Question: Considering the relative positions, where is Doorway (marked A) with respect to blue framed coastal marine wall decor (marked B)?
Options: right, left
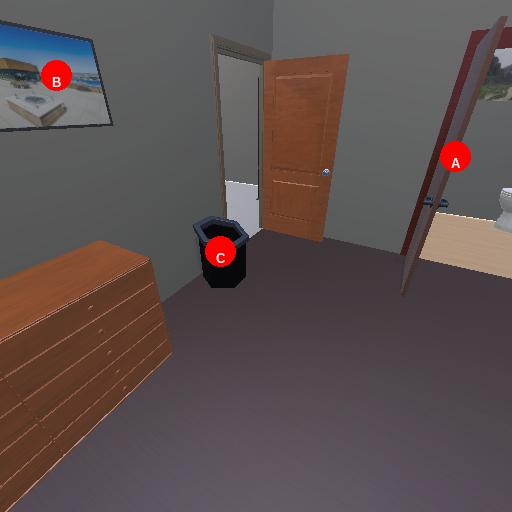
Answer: right